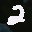
Label: 2